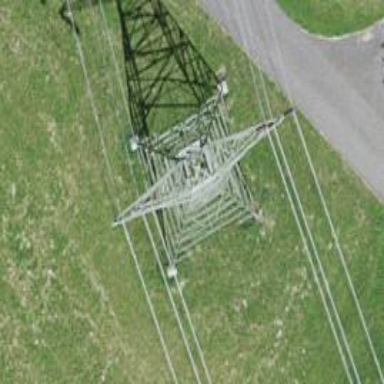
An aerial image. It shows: Towering power structure.